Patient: sex F, age 69
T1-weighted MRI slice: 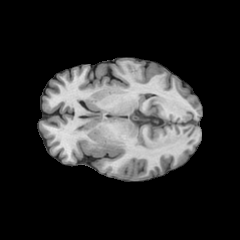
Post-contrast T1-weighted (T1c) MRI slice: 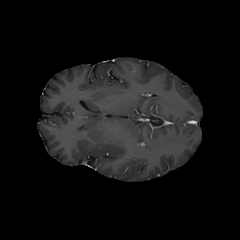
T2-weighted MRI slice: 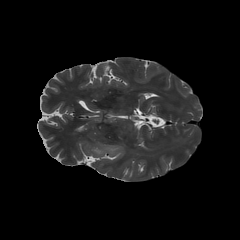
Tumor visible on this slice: yes
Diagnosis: Astrocytoma, IDH-wildtype
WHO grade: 2